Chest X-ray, PA view. Patient: 55 years old, sex M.
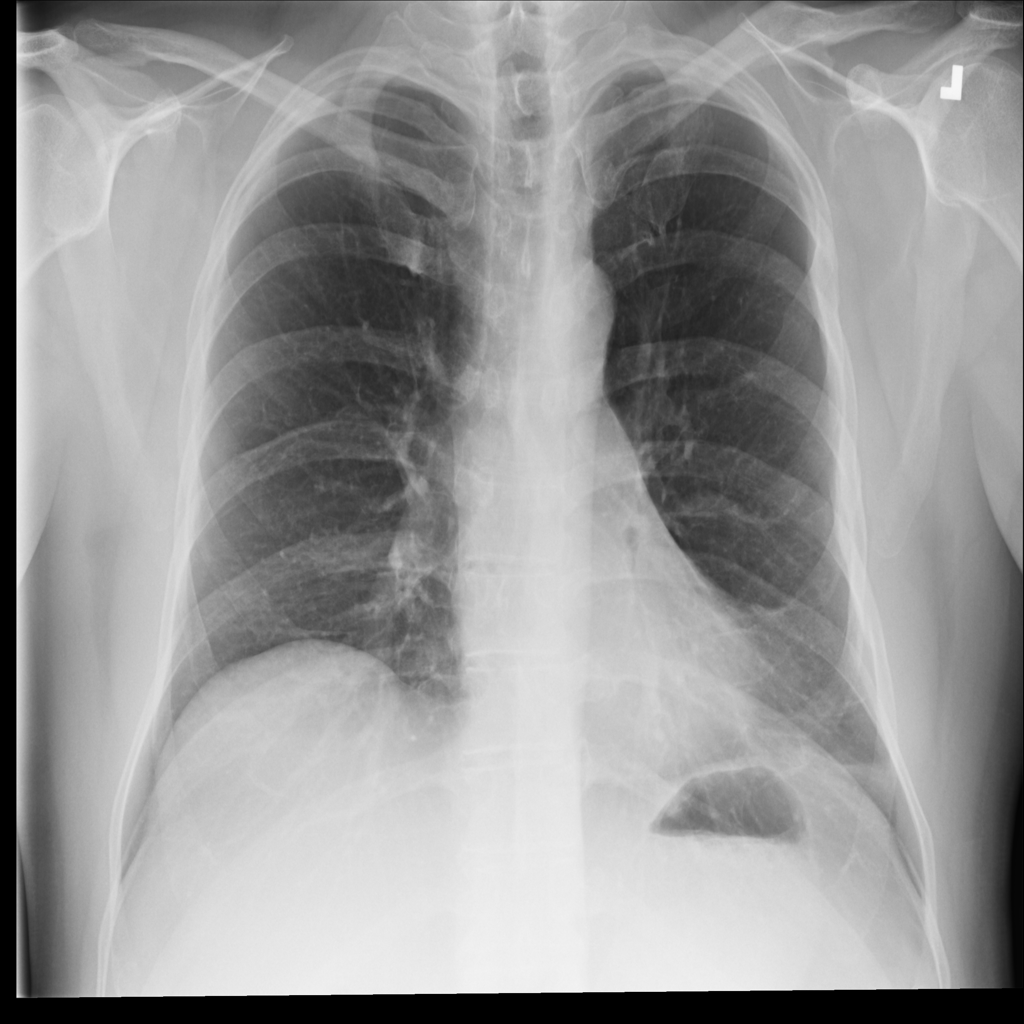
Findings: No Finding